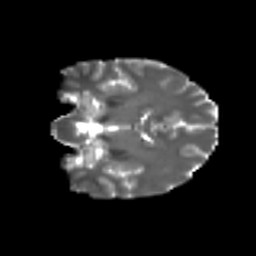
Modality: T2w
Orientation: coronal
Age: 30
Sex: female
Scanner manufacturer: ge
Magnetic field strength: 3 T
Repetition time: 7.8 s
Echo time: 0.0606 s